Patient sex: M
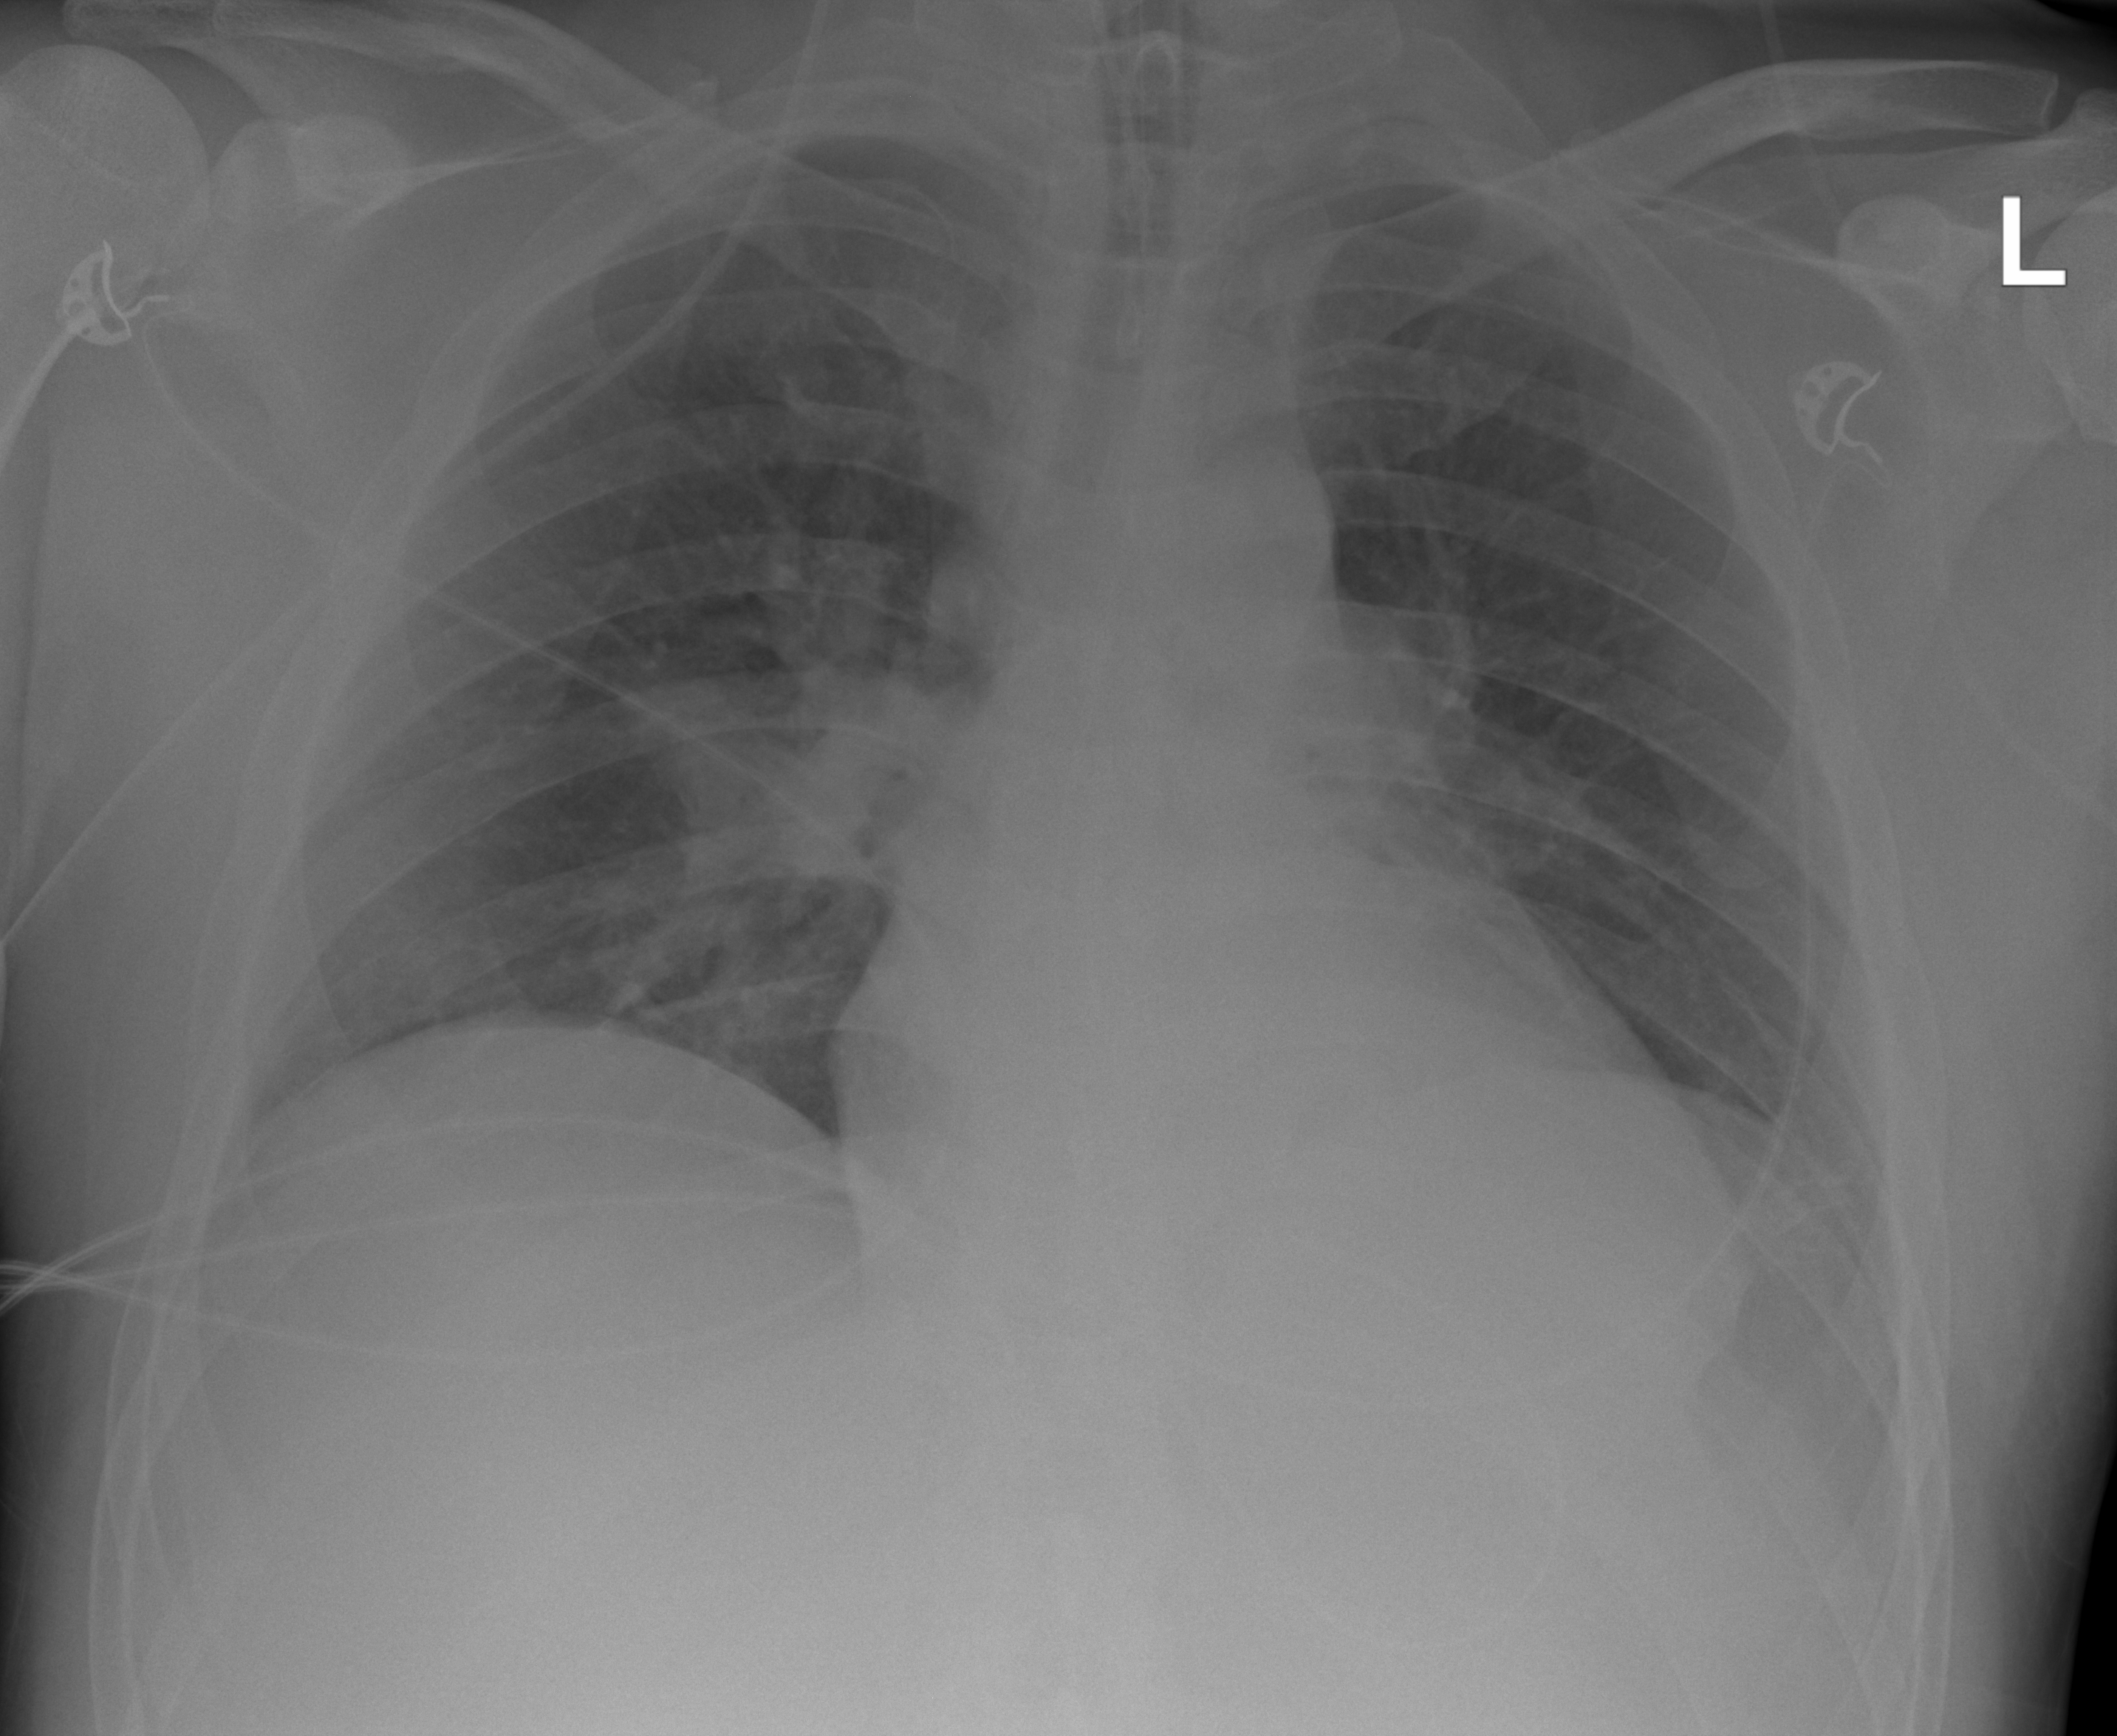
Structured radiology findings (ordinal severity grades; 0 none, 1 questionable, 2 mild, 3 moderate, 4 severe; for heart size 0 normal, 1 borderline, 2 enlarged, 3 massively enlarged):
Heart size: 0
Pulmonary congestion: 0
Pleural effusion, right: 0
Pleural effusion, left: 0
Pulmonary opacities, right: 2
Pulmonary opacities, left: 0
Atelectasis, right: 2
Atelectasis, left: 0